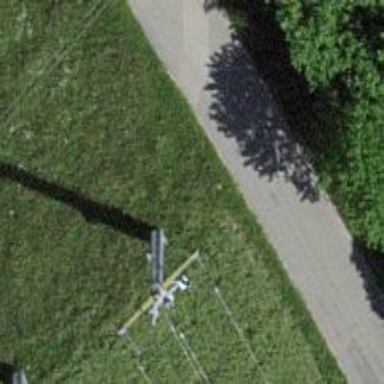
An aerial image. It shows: Termination power tower.